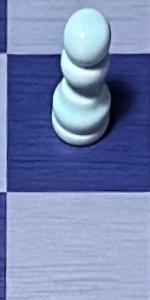
Label: Empty